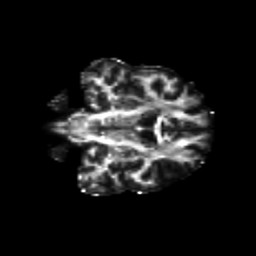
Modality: FA
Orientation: coronal
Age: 42
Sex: female
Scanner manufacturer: siemens
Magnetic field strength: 3 T
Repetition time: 8.6 s
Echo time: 0.095 s